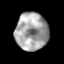
Tissue: prostate
Cell type: Fibroblasts
Senescence score: 0.7892
Nuclear area (px): 1193
Mean DAPI intensity: 163.785